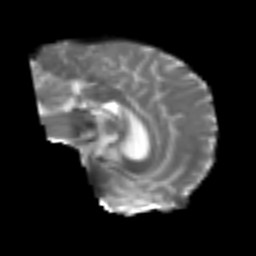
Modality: T2w
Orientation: sagittal
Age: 44
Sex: female
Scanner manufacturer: siemens
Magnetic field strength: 3 T
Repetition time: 4.999 s
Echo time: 0.07946 s